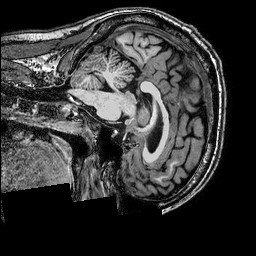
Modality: T1w
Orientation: sagittal
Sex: male